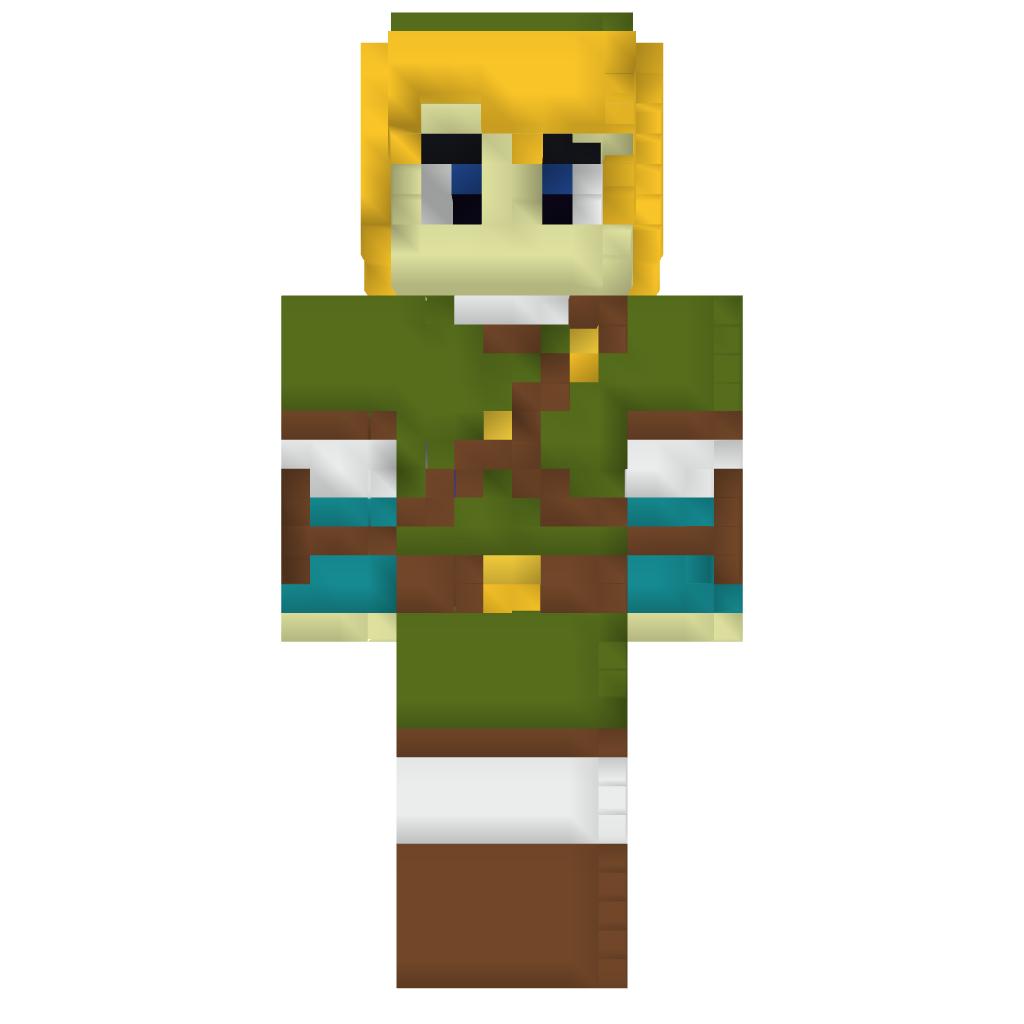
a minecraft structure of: Link's Statue